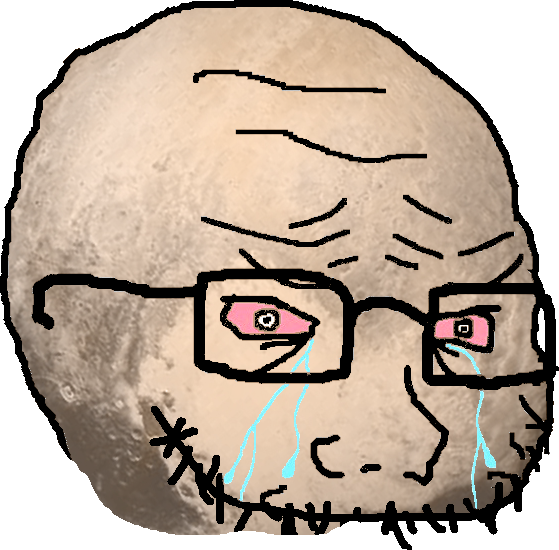
Label: 5_Soyjak